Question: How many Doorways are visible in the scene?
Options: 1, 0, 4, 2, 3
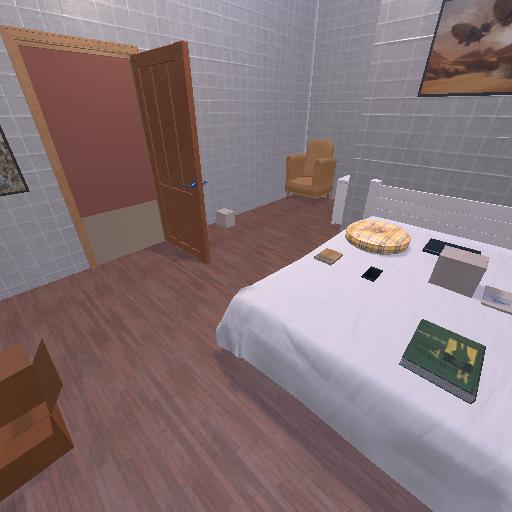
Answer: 1